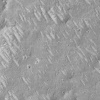
Atmospheric dust classification: not_dusty